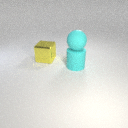
large yellow metal cube behind large cyan rubber cylinder